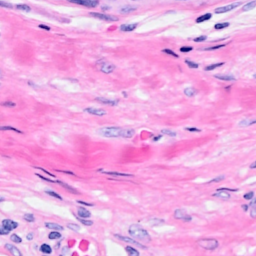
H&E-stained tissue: Breast